Question: <URL>
Trying to understand what I do wrong. Plain table, I want input boxes to fill cells evenly. On first row you see 2 inputs and second row has one input spanned across cells.
Their right sides don't match. Why? When I run inspector it shows additional pixels?
Part of my HTML:
'''
<div style="width: 1000px; margin-left: auto; margin-right: auto; padding-left: 20px; padding-top: 10px;">
<table>
<tr>
<td style="width: 80px;"><label>From&nbsp;</label></td>
<td style="width: 120px;">
<input type="text" class="fill-space" />
</td>
<td style="width: 80px;"><label>To&nbsp;</label></td>
<td style="width: 120px;">
<input type="text" class="fill-space" />
</td>
<td style="width: 80px;"><label>Sort by&nbsp;</label></td>
<td></td>
</tr>
<tr>
<td colspan="6">&nbsp;</td>
</tr>
<tr>
<td></td>
<td colspan="3">
<input type="text" class="search" />
</td>
<td></td>
<td>
Refresh button
</td>
</tr>
</table>
</div>
'''
Style:
'''
td label {
width: 100%;
color: #F1F1F1;
text-align: right;
vertical-align: central;
}
input.fill-space {
width: 100%;
}
input.search {
width: 100%;
background-image: url("/images/Search.png");
background-position: right center;
background-repeat: no-repeat;
}
</style>
'''
My live site misalignment:

Also, why do I get this another border inside input if I set background?
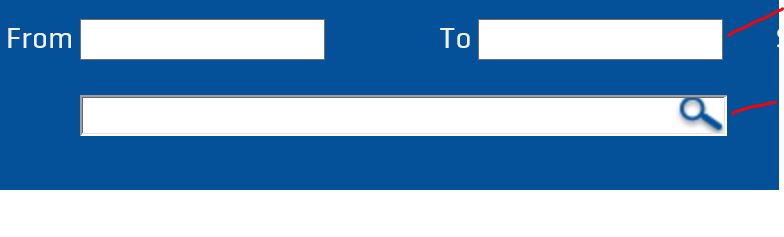
Answer: <URL>
Default padding and margins for table elements differ in different browsers.
So you'd better use a CSS reset on table elements.
'''
table * {
margin: 0;
padding: 0;
}
'''
Then, comes the 'border-collapse' property. It determines whether the table borders are into a single border or rendered individually, let's say for neighboring table cells. You need to set it as following to make them collapsed since you have different number of cells per table row.
'''
table {
border-collapse: collapse;
}
'''
Then, you need to set the borders of the inputs in your table if you want them look the same.
'''
table input {
border: 1px solid #aaa;
}
'''
If you don't want any borders to appear, replace it with 'border: none;'
Then, in your CSS, for the labels to appear the way you want, you can apply 'float:right;' (also corrected 'vertical-align: middle;')
'''
td label {
width: 100%;
color: #F1F1F1;
text-align: right;
vertical-align: middle;
float:right;
}
'''